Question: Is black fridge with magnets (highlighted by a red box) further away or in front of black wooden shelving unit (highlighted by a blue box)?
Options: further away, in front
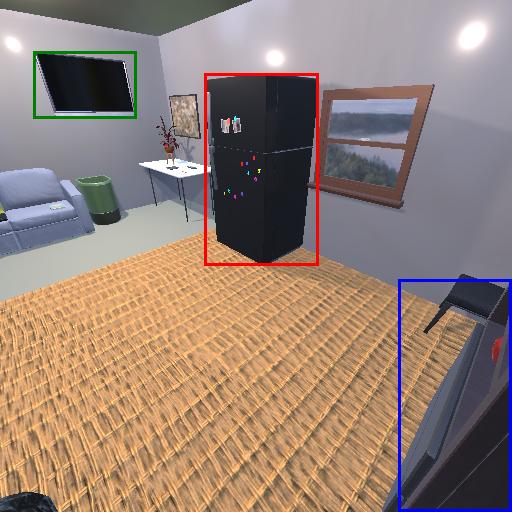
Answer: further away